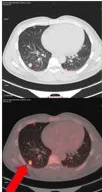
Multiple metastases in both lungs.
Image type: radiology (pet)